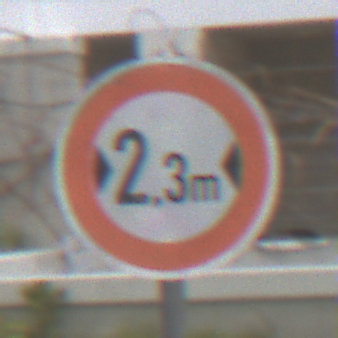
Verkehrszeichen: TatsaechlicheBreite2Komma3
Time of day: Midday
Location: Outdoor (Urban)
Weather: Overcast
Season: NotSpecified
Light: Natural